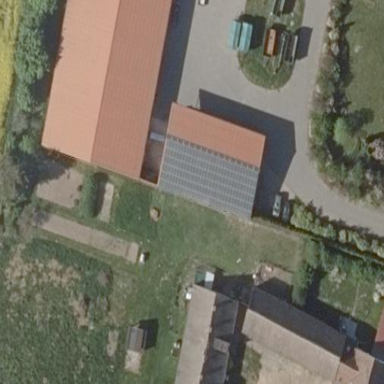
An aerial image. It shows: Building equipped with small solar photovoltaic panel for generating electricity.